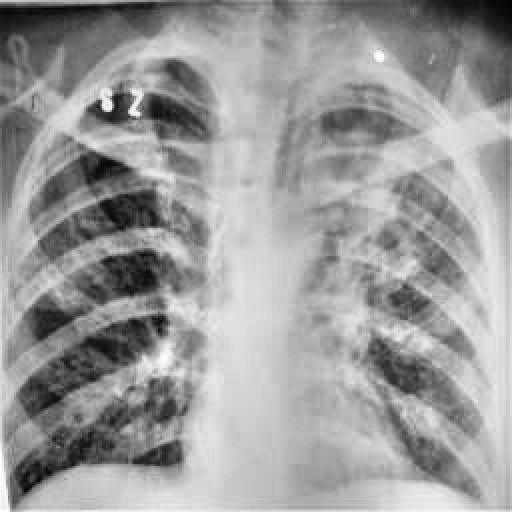
Finding: TUBERCULOSIS